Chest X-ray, AP view. Patient: 57 years old, sex F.
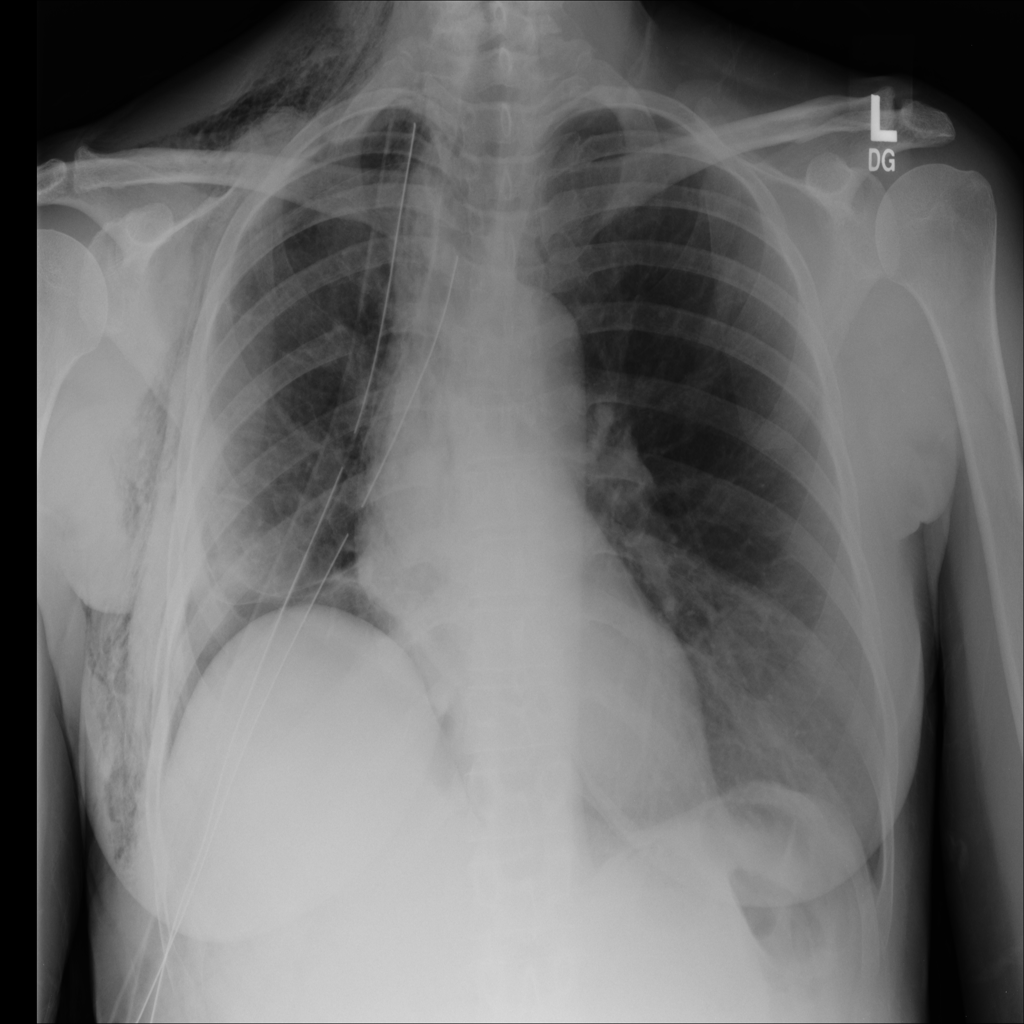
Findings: Pneumothorax